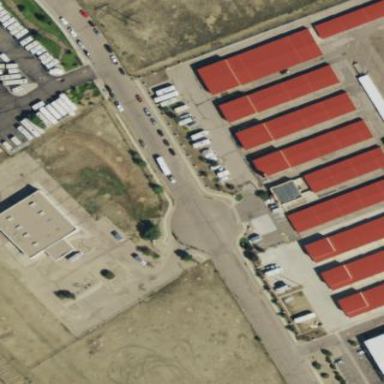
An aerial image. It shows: Storage rental shop.